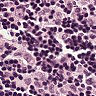
Metastatic tissue present: no